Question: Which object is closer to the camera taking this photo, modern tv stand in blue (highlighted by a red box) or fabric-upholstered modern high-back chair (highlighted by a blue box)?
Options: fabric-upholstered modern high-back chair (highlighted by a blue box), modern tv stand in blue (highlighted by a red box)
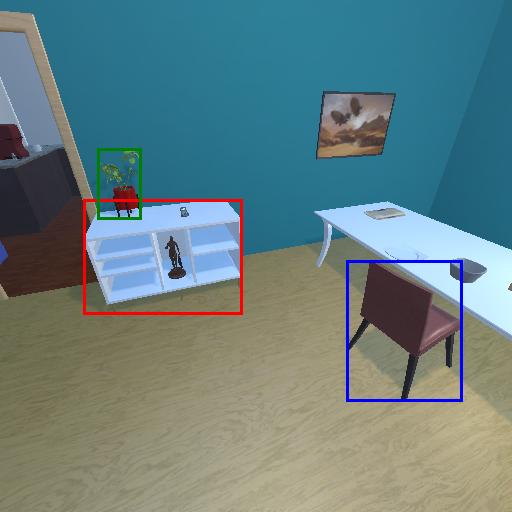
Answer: fabric-upholstered modern high-back chair (highlighted by a blue box)